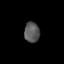
Tissue: skin
Cell type: Others
Senescence score: 0.6871
Nuclear area (px): 303
Mean DAPI intensity: 87.99